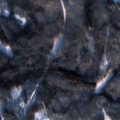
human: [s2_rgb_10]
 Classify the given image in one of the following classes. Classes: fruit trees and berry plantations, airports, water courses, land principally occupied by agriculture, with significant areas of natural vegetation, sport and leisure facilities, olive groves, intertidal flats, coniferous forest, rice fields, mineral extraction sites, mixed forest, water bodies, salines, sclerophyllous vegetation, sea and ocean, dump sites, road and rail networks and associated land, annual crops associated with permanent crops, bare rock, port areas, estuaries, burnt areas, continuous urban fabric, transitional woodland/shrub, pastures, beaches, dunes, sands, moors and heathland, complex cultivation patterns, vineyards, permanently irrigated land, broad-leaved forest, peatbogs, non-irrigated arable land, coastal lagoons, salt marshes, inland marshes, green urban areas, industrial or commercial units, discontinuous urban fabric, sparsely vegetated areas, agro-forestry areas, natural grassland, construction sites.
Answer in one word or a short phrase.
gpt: coniferous forest, mixed forest, transitional woodland/shrub